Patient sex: M
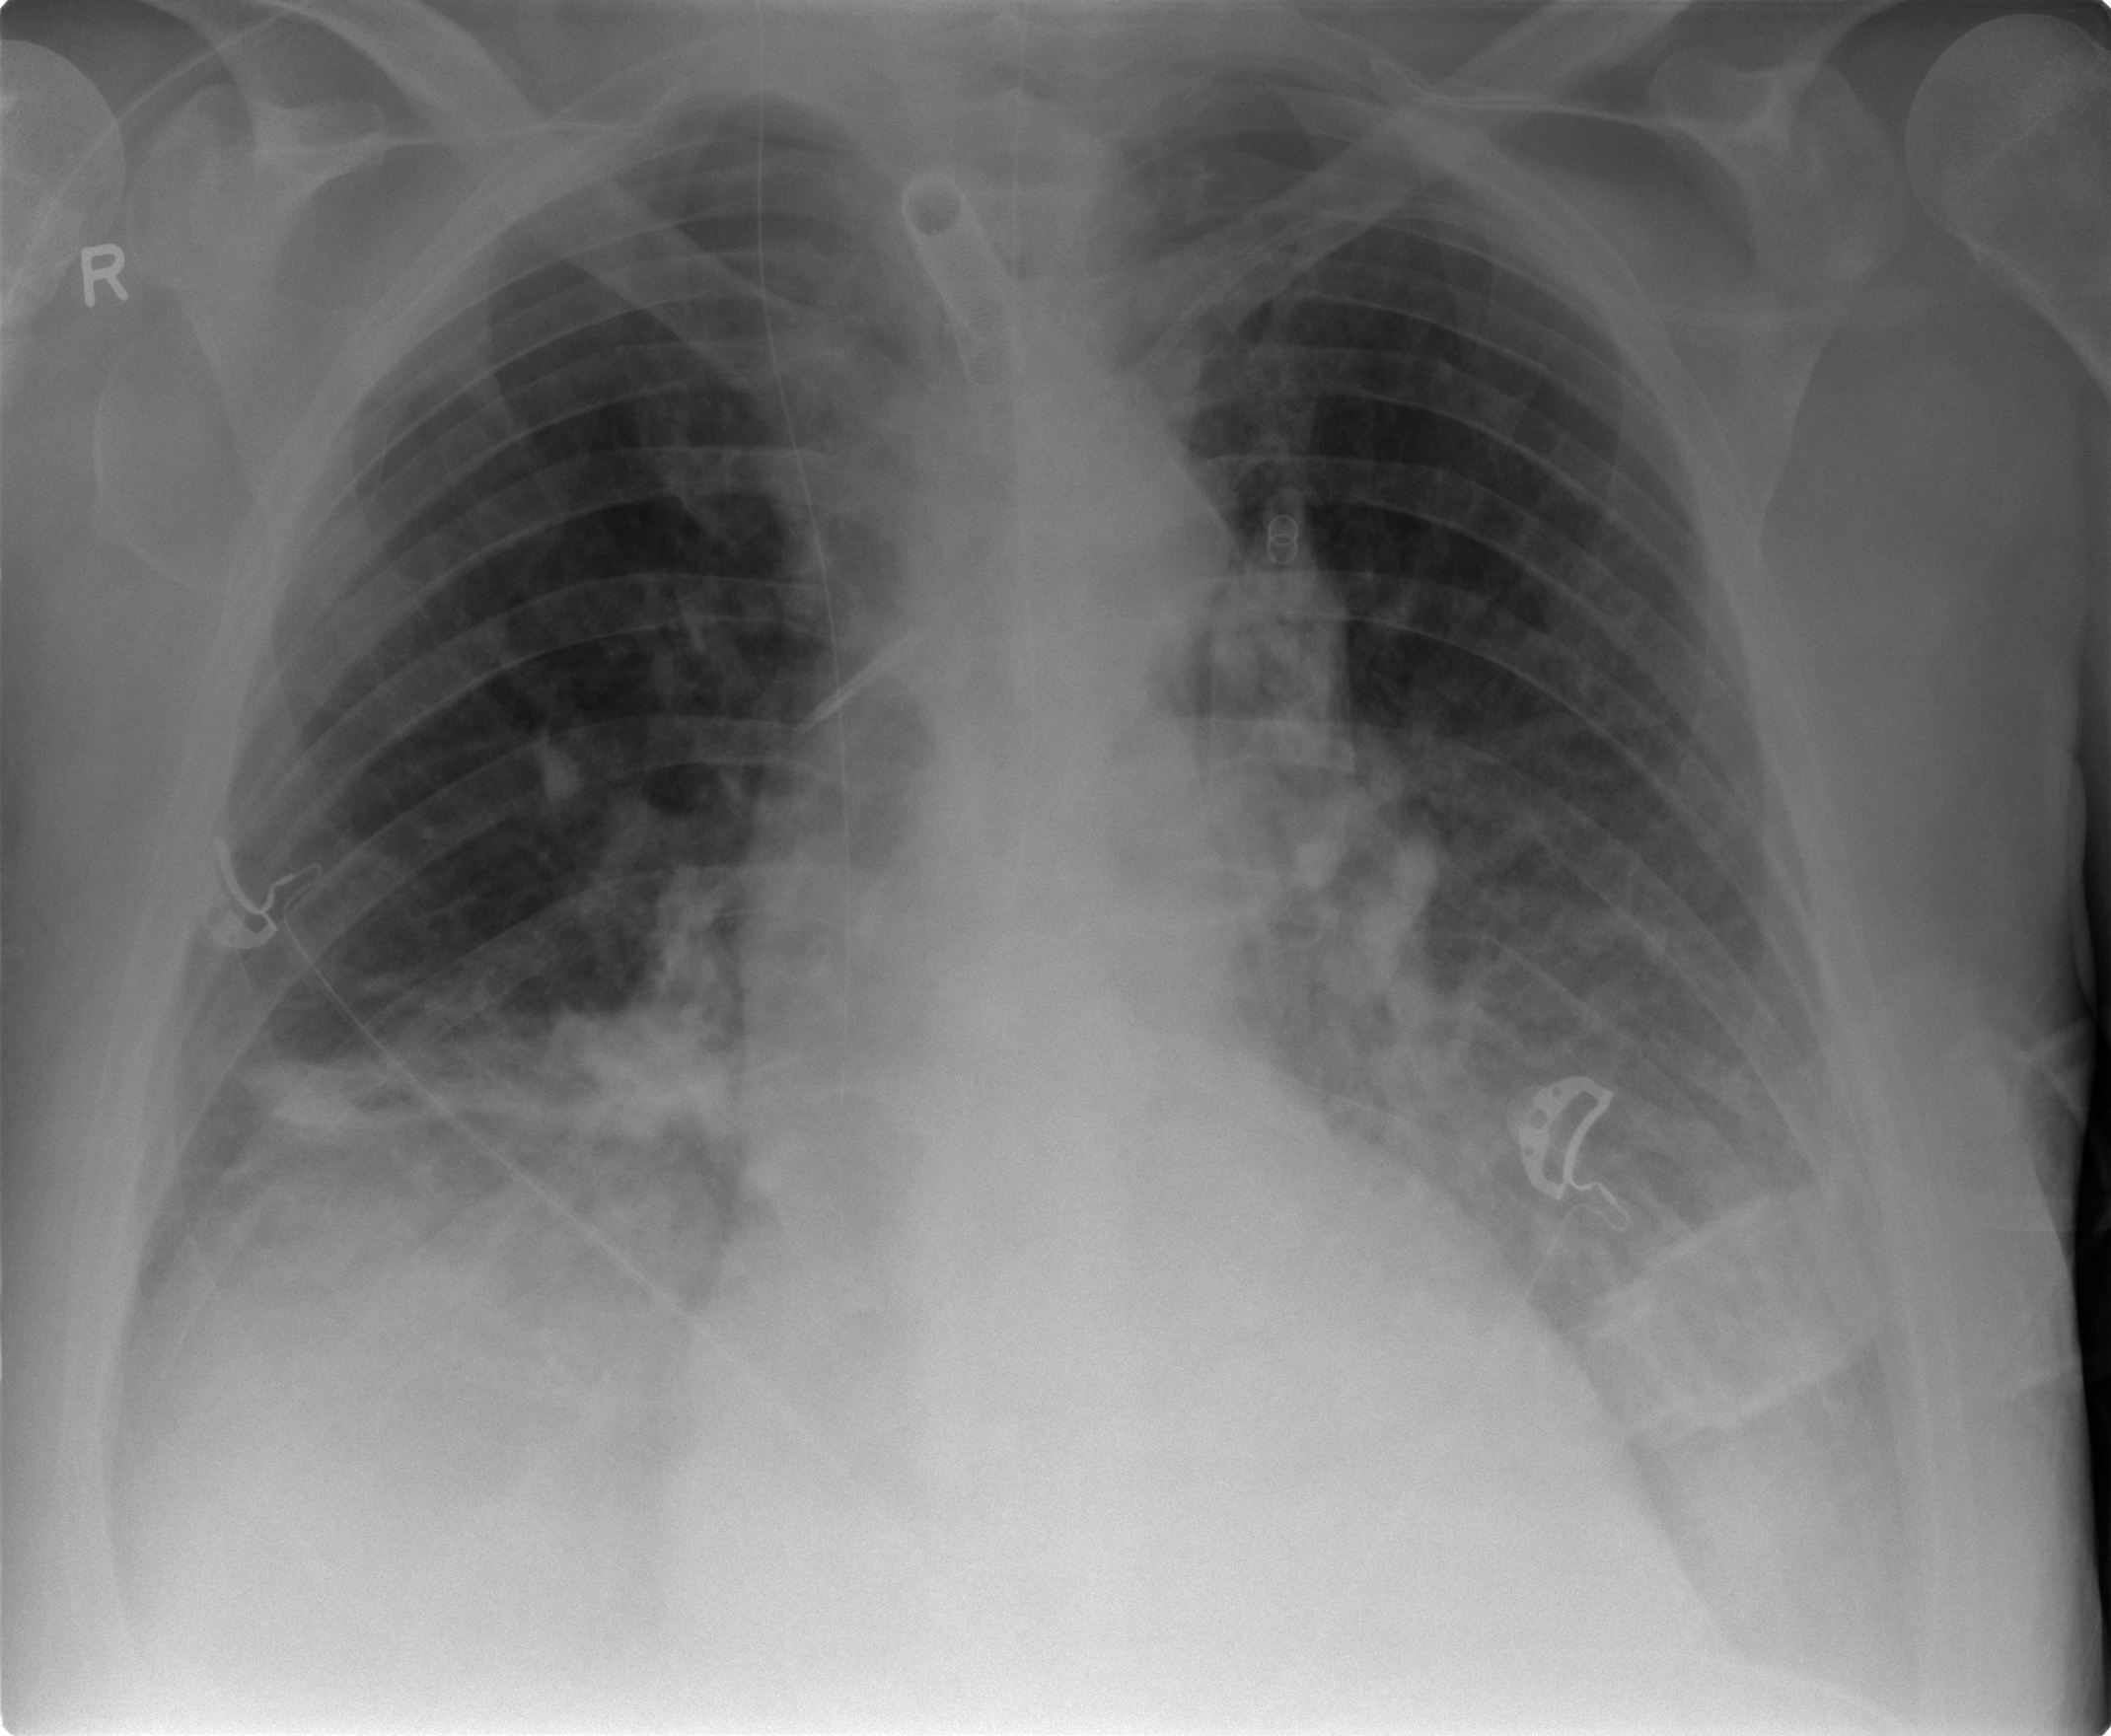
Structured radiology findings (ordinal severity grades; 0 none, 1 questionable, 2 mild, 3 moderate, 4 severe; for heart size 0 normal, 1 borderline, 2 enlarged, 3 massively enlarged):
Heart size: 1
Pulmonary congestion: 2
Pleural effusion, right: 2
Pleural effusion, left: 2
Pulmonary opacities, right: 1
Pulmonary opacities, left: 1
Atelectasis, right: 2
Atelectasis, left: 2